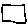
Label: square